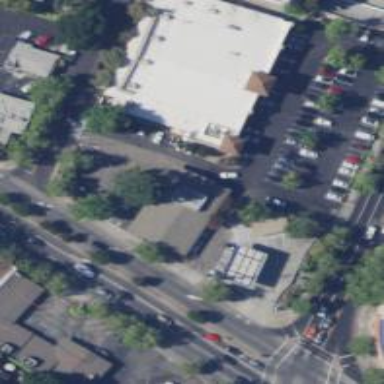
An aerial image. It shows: Asphalt parking space.